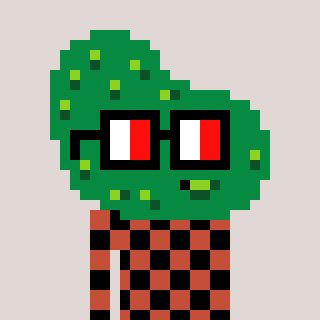
a pixel art character with square glasses with black frames and red eyes, a pickle-shaped head and a rust-colored body on a warm background